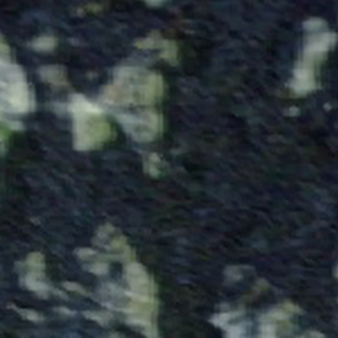
Label: other